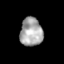
Tissue: skin
Cell type: Epithelial cells
Senescence score: 0.2392
Nuclear area (px): 621
Mean DAPI intensity: 167.984